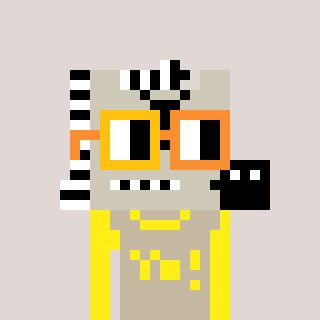
a pixel art character with square yellow and orange glasses, a zebra-shaped head and a bege-colored body on a warm background